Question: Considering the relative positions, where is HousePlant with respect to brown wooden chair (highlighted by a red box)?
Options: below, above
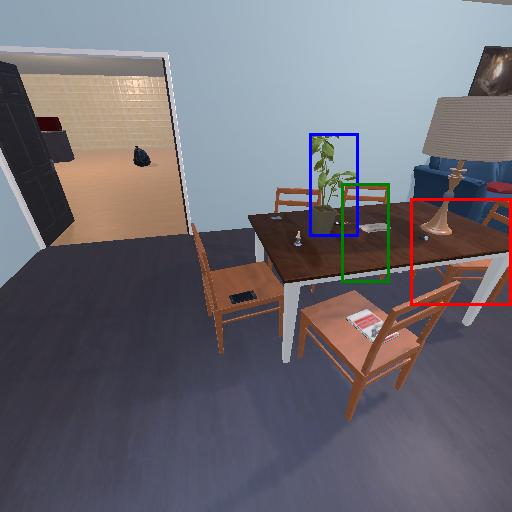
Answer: below